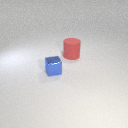
large red rubber cylinder to the right of small blue metal cube